Question: In a cell, how can you have any number or letter for a given cell without getting an excel warning. I tried converting to text but that seems to have little or no affect. I'm trying to use the x:num or x:str
examples:
I want the cell to have any combination and not get the little green arrow warning.
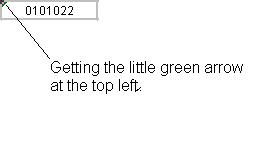
Answer: if you store a number as text in order to maintain leading zeroes, it will always give you a warning unless:
1) you disable the "Numbers formatted as text" proofing option
2) if you need leading zeroes, you can custom format the cells as <PHONE> or whatever number of zeroes you need. then you will store numbers as numbers and alphanumeric entries will be stored as text without the warning.
3) you can also enter them like this: let's say you want to enter 000123, you can enter it as ="000123" and it won't give you a warning